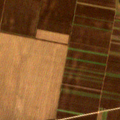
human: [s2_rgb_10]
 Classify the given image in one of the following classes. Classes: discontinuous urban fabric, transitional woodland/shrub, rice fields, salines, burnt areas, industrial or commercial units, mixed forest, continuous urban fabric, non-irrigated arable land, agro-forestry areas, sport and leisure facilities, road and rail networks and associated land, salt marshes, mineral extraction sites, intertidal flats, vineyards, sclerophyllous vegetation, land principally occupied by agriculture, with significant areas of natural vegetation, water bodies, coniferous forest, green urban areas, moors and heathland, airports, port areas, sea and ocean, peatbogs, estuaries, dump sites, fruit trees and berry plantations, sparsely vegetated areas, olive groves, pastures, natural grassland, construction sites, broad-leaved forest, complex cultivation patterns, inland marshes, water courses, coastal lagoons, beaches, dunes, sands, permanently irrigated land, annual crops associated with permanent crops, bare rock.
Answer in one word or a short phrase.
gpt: non-irrigated arable land